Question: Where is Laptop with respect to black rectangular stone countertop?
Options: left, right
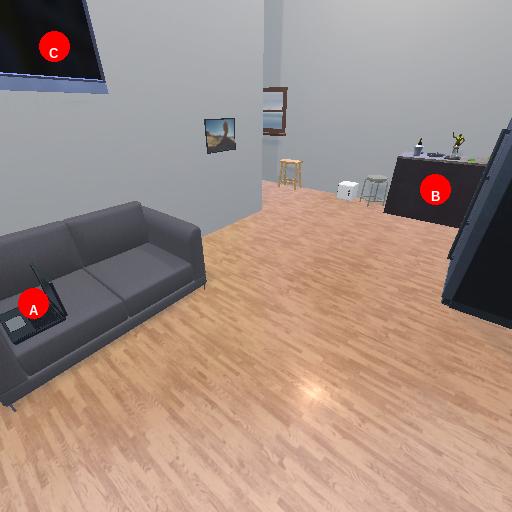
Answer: left